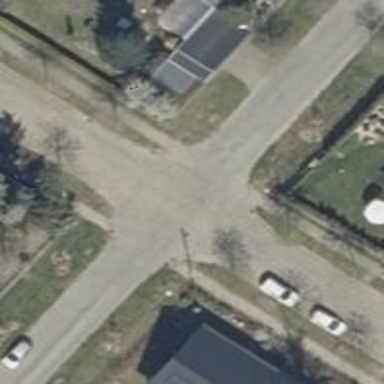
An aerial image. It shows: Unmarked crossing on the road.